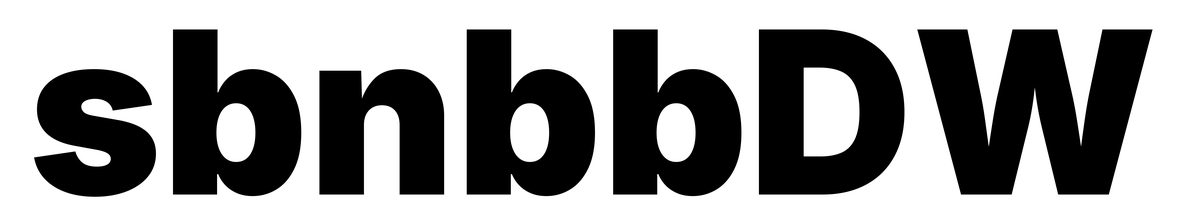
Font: Inter_Black